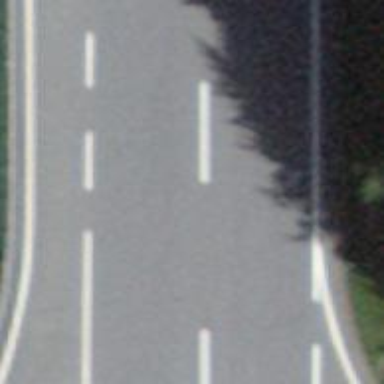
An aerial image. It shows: Asphalt motorroad with trunk classification.